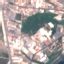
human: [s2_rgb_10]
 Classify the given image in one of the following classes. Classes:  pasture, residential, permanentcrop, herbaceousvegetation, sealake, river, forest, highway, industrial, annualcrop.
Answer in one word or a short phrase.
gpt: Industrial